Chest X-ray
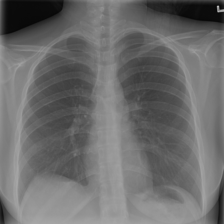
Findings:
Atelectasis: negative
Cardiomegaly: negative
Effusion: negative
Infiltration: negative
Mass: negative
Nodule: negative
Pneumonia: negative
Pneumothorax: negative
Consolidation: negative
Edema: negative
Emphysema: negative
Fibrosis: negative
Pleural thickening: negative
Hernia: negative